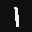
Label: 1